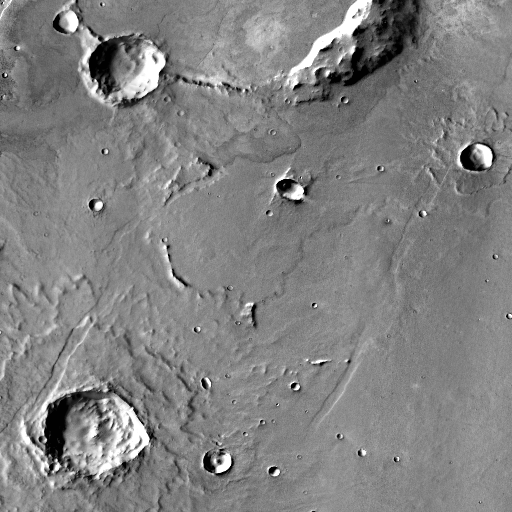
Crater classes present: Background, Other, Layered, Buried, Secondary